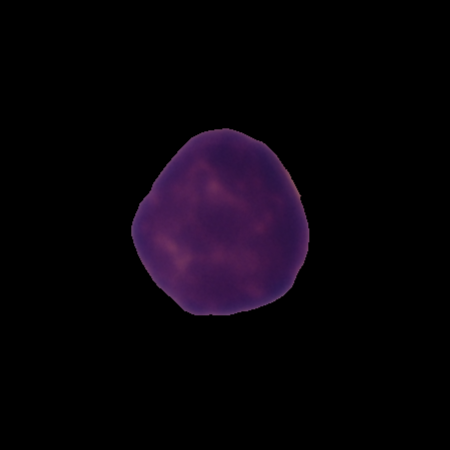
Label: healthy